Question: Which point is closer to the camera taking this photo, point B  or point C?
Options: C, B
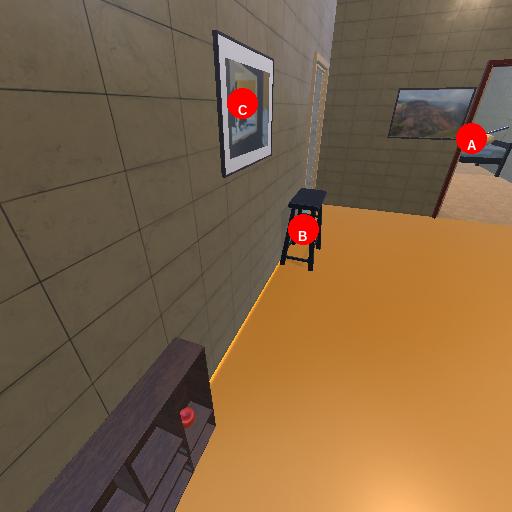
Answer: C